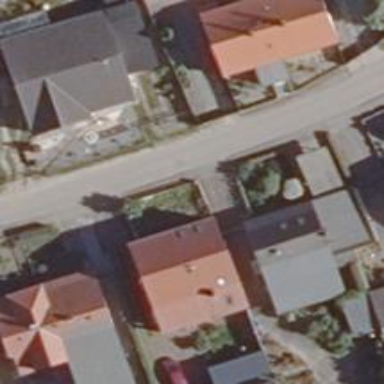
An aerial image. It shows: Smoothly paved residential road.